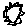
Label: sun